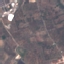
Land use / land cover class: PermanentCrop